Chest X-ray. View position: AP
Patient age: 30
Patient sex: M
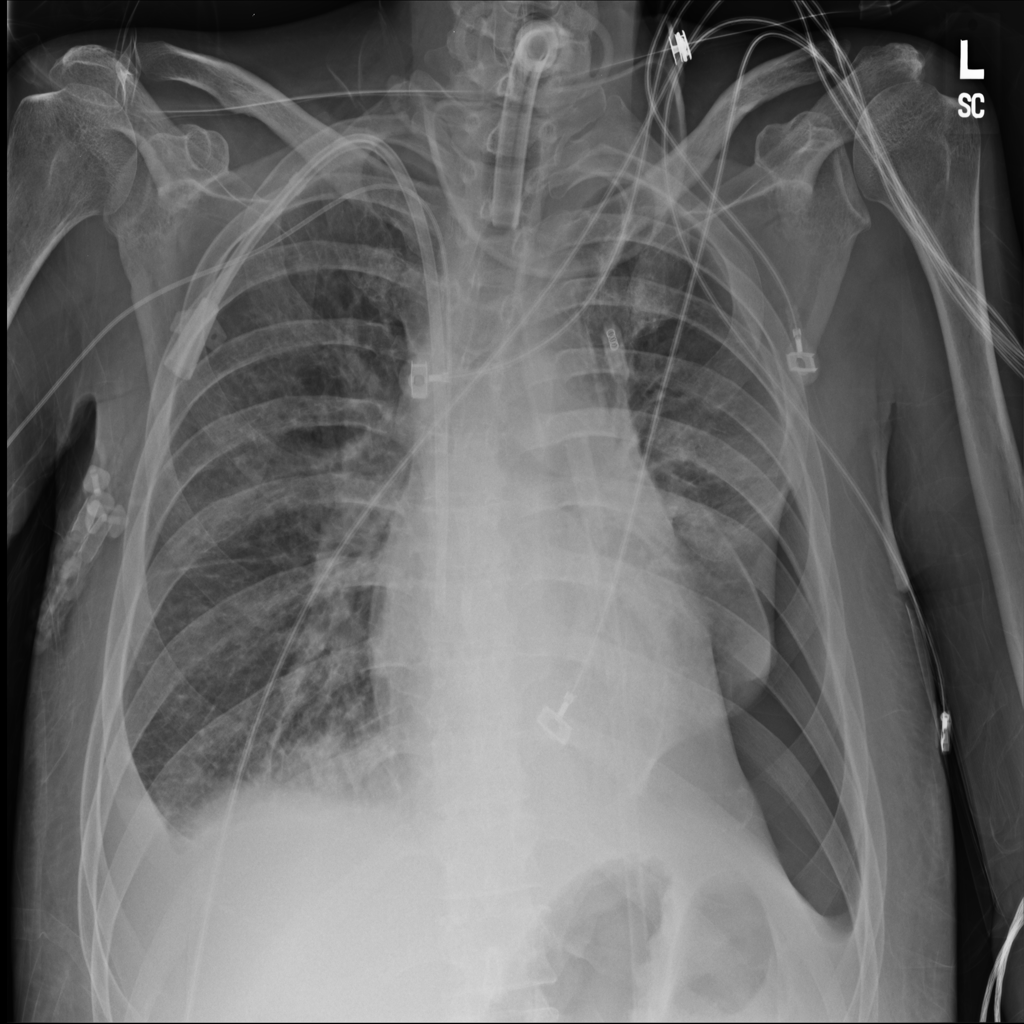
Finding: Pneumothorax